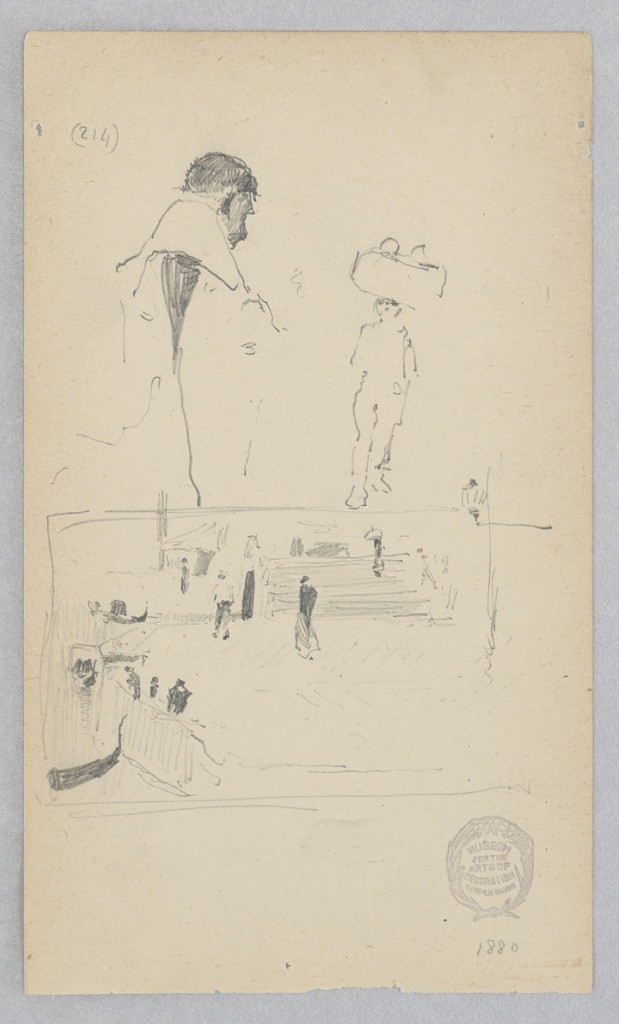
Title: View of Venice, Italy
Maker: Robert Frederick Blum, American, 1857–1903
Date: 1880
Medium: Graphite on wove paper
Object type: Drawing
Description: Sketch of a bridge and canal in Venice; Above, partial sketch of two figures.